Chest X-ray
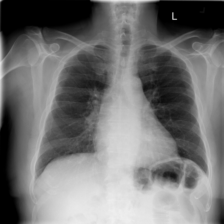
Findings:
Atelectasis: negative
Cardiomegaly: negative
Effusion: negative
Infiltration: positive
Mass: negative
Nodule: negative
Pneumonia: negative
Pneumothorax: negative
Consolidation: negative
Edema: negative
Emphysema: negative
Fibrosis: negative
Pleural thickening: negative
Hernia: negative